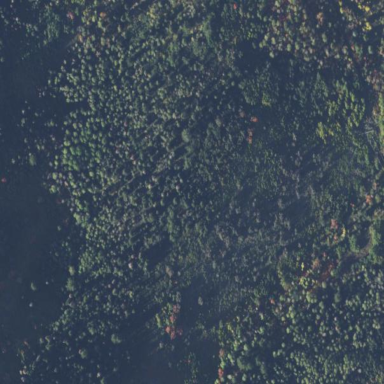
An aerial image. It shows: Mixed woodland with various types of leaves.